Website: lowes
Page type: customer-info-address
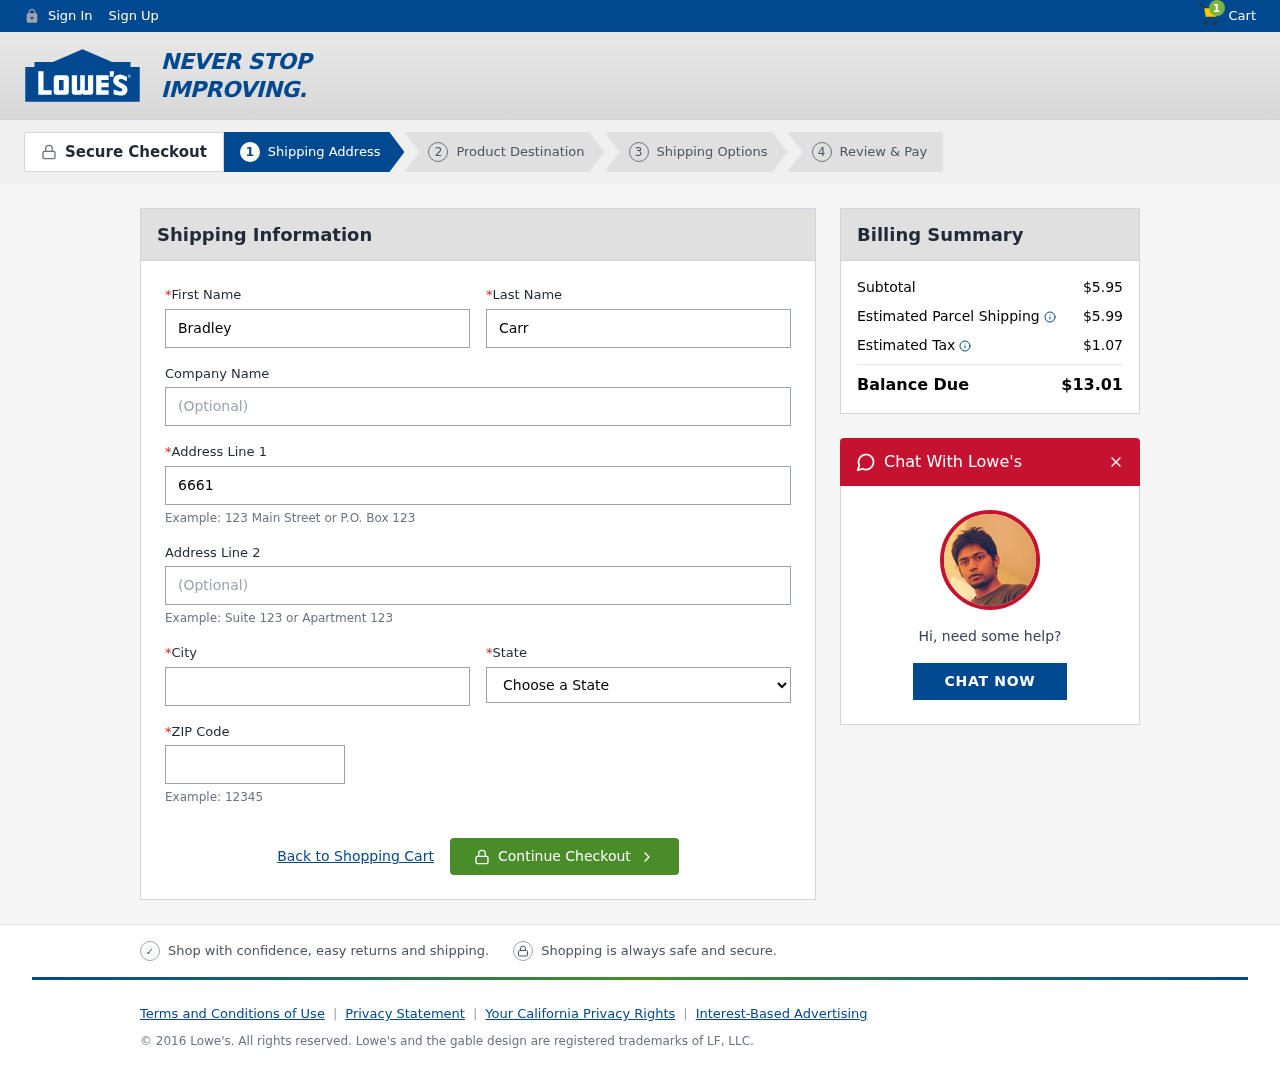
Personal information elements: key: PII_CITY
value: Port Robert
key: PII_FIRSTNAME
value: Bradley
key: PII_LASTNAME
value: Carr
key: PII_POSTCODE
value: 22248
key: PII_STATE
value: Virginia
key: PII_STREET
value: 6661 Dean Meadow
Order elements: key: ORDER_NUM_ITEMS
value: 1
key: ORDER_SUBTOTAL
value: $5.95
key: ORDER_SHIPPING_COST
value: $5.99
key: ORDER_TAX
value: $1.07
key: ORDER_TOTAL
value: $13.01